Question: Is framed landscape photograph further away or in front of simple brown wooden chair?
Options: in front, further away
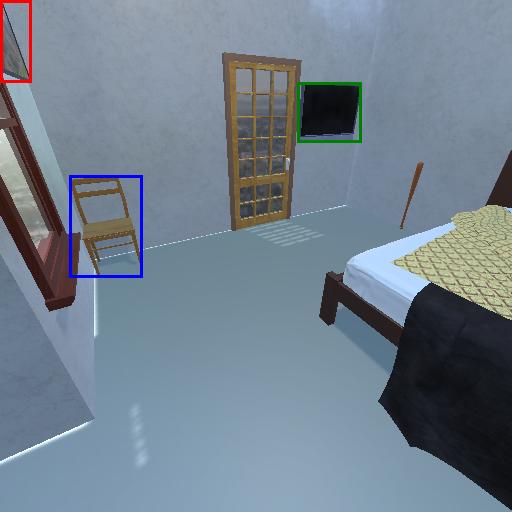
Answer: in front